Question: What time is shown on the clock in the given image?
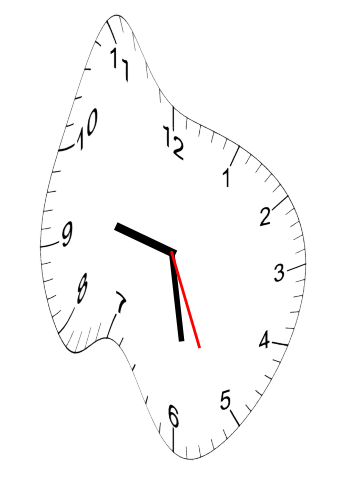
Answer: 09:28:26